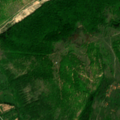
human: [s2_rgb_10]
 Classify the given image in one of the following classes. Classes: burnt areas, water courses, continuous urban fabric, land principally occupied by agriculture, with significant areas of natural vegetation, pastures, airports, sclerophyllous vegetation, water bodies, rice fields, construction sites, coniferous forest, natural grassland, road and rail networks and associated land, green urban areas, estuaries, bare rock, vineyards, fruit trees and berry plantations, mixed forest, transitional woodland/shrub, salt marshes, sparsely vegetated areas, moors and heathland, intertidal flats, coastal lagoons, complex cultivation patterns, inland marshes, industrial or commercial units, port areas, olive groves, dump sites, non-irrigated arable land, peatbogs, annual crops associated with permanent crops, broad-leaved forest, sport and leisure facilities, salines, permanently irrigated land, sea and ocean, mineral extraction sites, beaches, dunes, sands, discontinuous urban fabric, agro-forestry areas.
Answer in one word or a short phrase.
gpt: pastures, land principally occupied by agriculture, with significant areas of natural vegetation, broad-leaved forest, mixed forest, transitional woodland/shrub